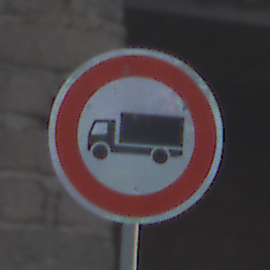
Verkehrszeichen: VerbotFuerKraftfahrzeugeUeberDreiKommaFuenfTonnen
Umgebung: Outdoor, Nature
Tageszeit: SunriseSunset
Wetter: Clear
Licht: Natural
Jahreszeit: NotSpecified
Kontrast: LowContrast